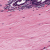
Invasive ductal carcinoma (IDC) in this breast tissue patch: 0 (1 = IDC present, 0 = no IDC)